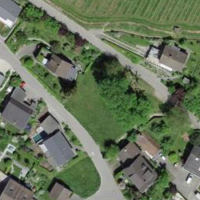
EUNIS habitat code: 55
Species observed at this site:
Omphalodes verna